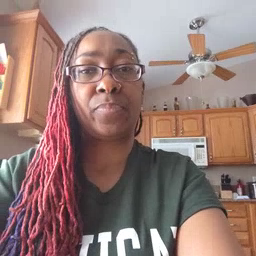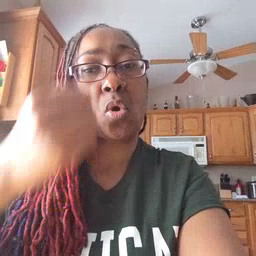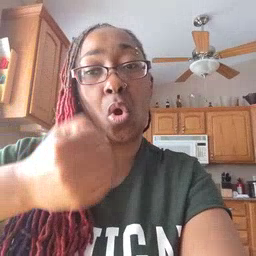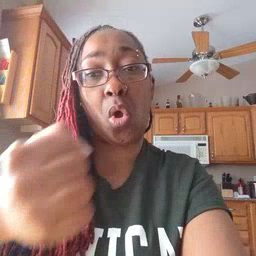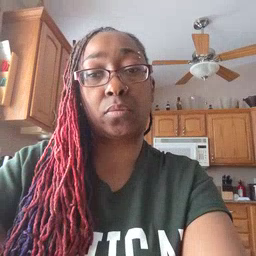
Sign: car